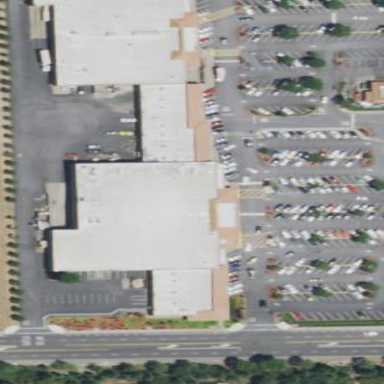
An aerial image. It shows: Commercial building.